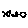
Label: moon